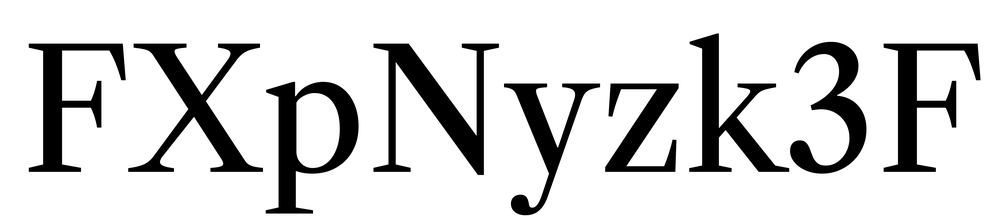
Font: LibreCaslonText_Regular